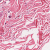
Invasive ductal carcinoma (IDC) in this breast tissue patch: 0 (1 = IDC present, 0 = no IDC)